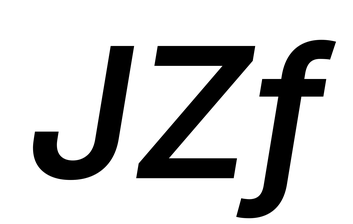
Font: Inter-Italic_SemiBold_Italic